Question: I built an application using Qt 5.2 for my TI AM335x EVM and it's showing a little black box (see image below).
It looks like a highlighted cursor, when I touch any place on the screen it flashes (about once per touch). If it is a cursor.. I don't want it there (there's no mouse/keyboard with my project, just touch screen) so how do I get rid of it?
I know it has to be something with how my environment is configured because more than one of my projects is showing the same little black box in the same location.
This is the command I used to configure my environment:
> ./configure -prefix /usr/Qt5.2 -xplatform linux-am335x-g++ -no-sse -no-sse2 -no-glib -no-cups -no-largefile -no-accessibility -no-openssl -no-gtkstyle -opensource
Image of the black box:

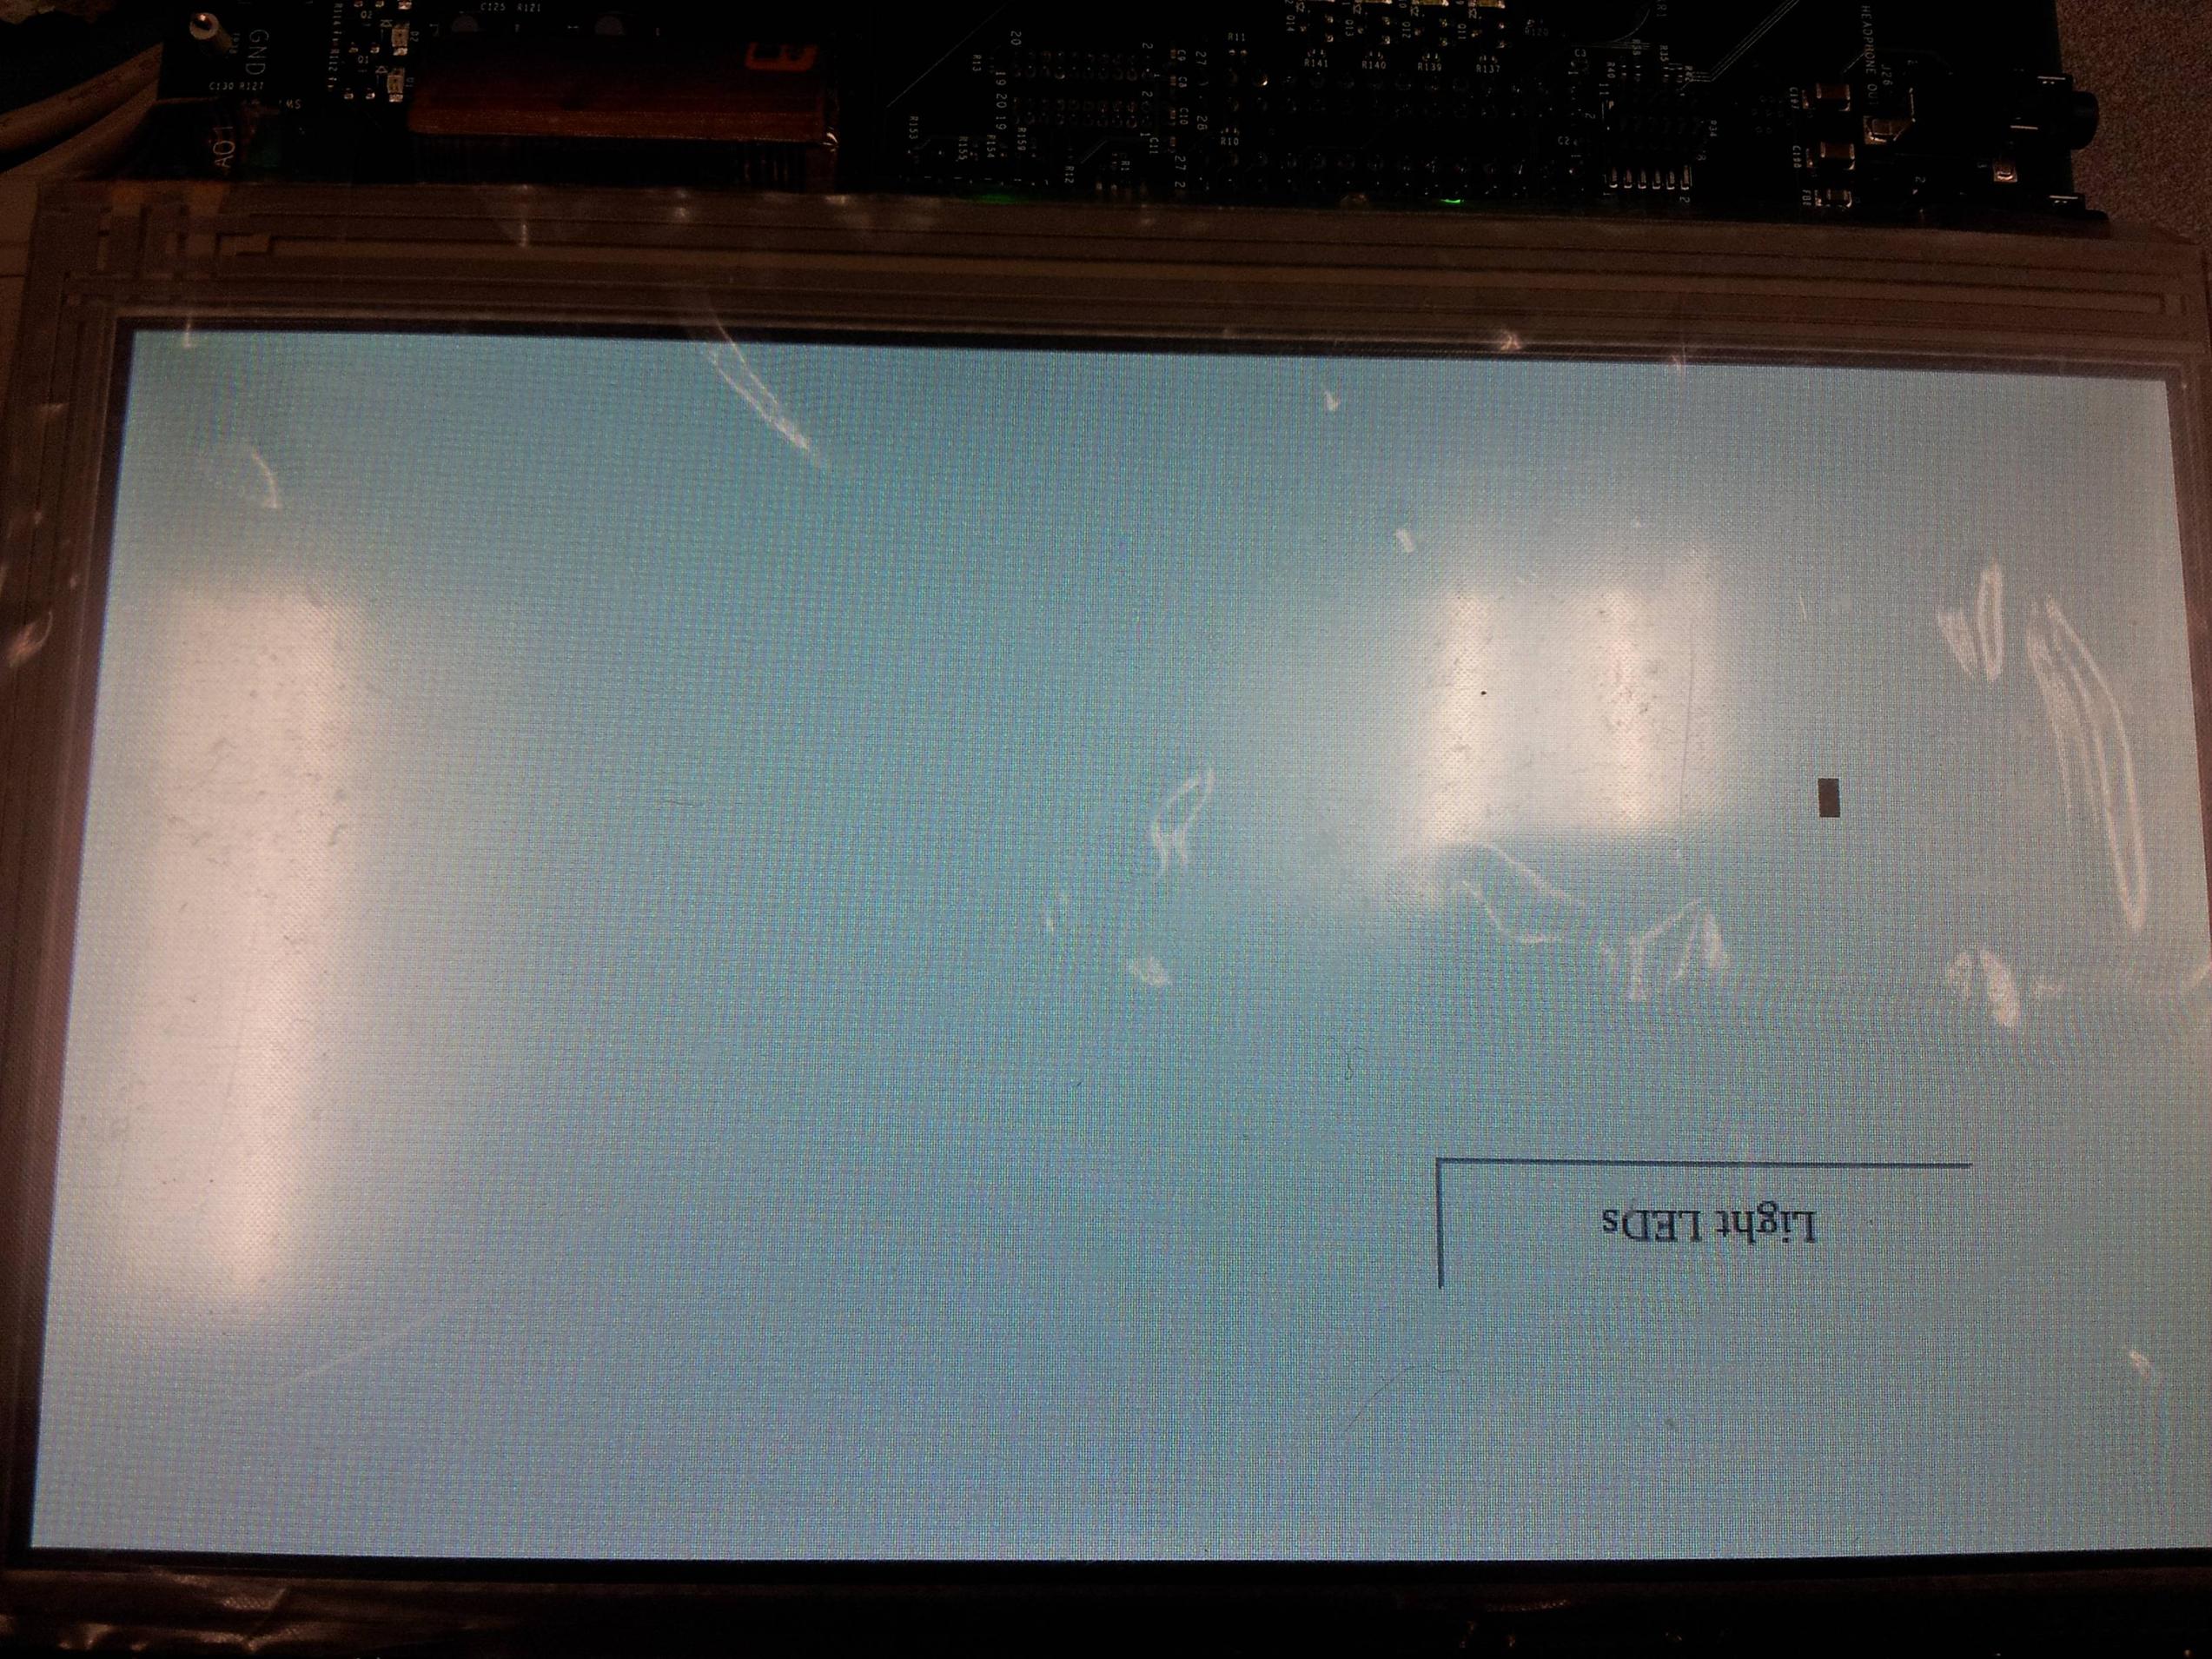
Answer: Turns out this is unrelated to Qt after all.
It turns out <URL> setting for the fbcon and it needed to be set to 0 in order to not see the cursor show up.
I thought it was related to Qt version because when I was running the Qt4 application from TI I didn't see this, but it turns out they ran a script first disabling this.
By adding the following:
'''
echo 0 > /sys/class/graphics/fbcon/cursor_blink
'''
Into my init.d script, I was able to get rid of the cursor.